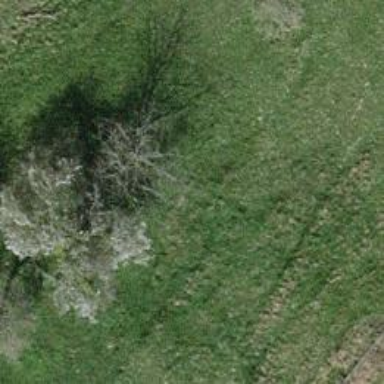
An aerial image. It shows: Beautiful tree in nature.